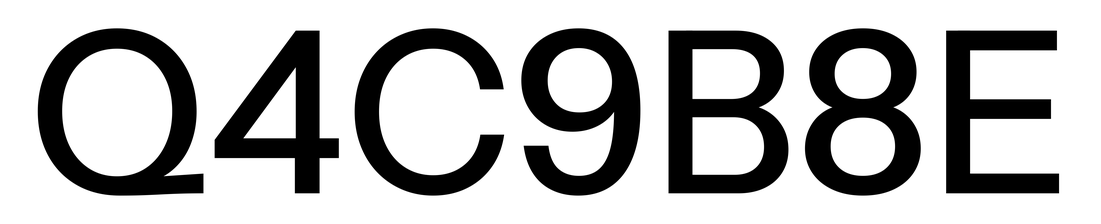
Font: InstrumentSans_Medium